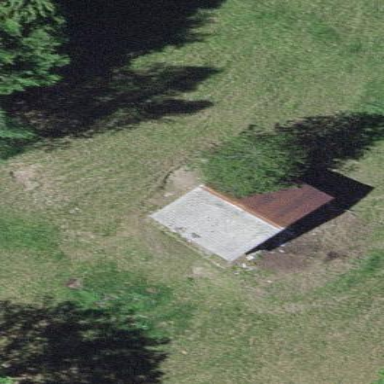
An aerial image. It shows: Barn.